Question: I am working on a site that will have a mobile catalog. I want it to look like the ones companies like Best Buy and Target have(see below image). I assume they use a div, but I am not sure.

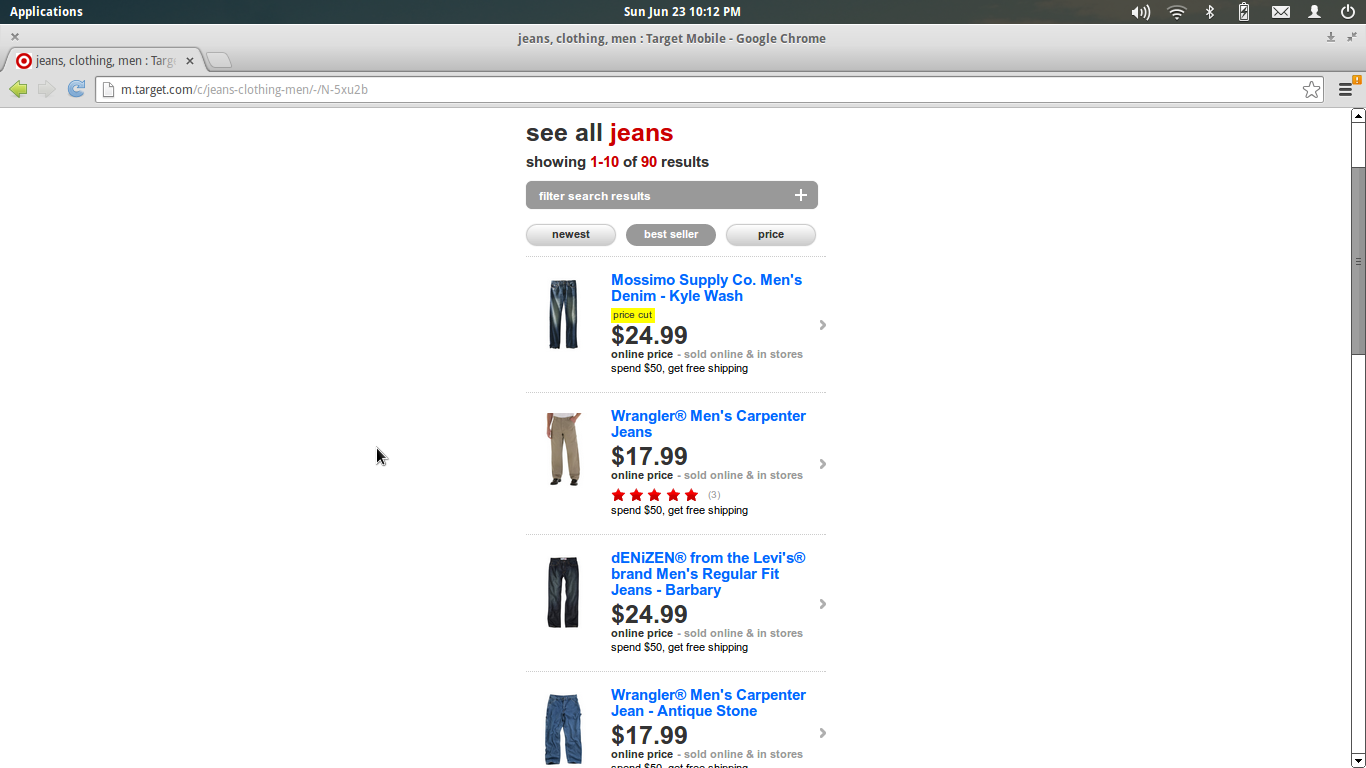
Answer: You can see the documentation of jquery mobile <URL>
listview code
'''
<ul data-role="listview" data-inset="true">
<li><a href="#">
<img src="img1.jpg">
<h2>Broken Bells</h2>
<p>Broken Bells</p></a>
</li>
<li><a href="#">
<img src="img2.jpg">
<h2>Warning</h2>
<p>Hot Chip</p></a>
</li>
<li><a href="#">
<img src="img3.jpg">
<h2>Wolfgang Amadeus Phoenix</h2>
<p>Phoenix</p></a>
</li>
</ul>
'''